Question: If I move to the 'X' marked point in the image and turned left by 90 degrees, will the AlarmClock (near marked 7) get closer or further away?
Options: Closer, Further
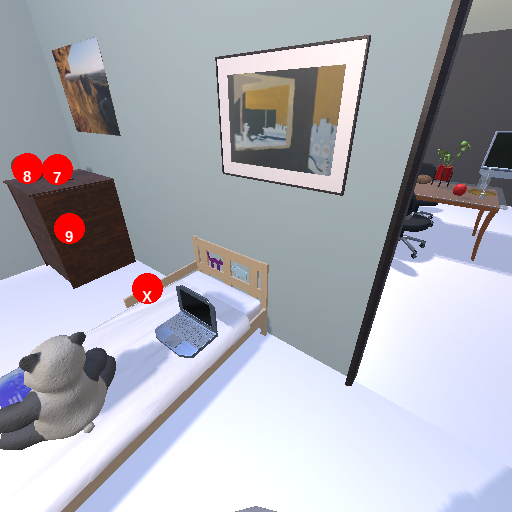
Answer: Closer